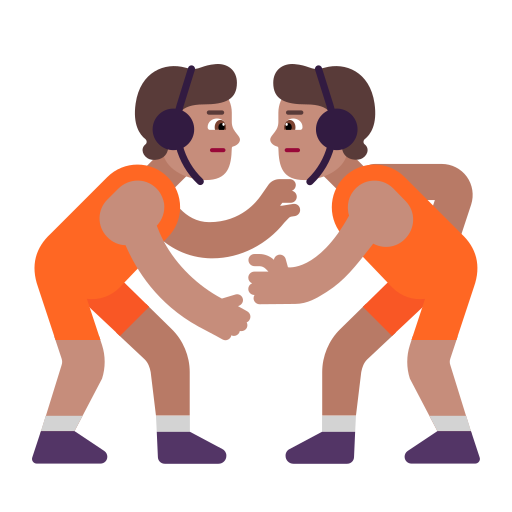
person wrestling flat